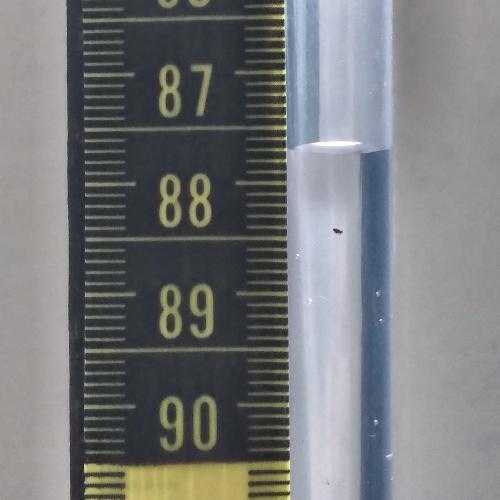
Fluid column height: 87.7 cm